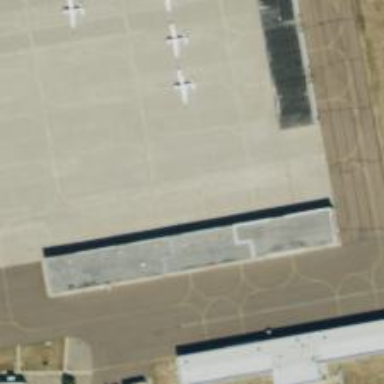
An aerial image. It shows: View of taxiway at the airport.